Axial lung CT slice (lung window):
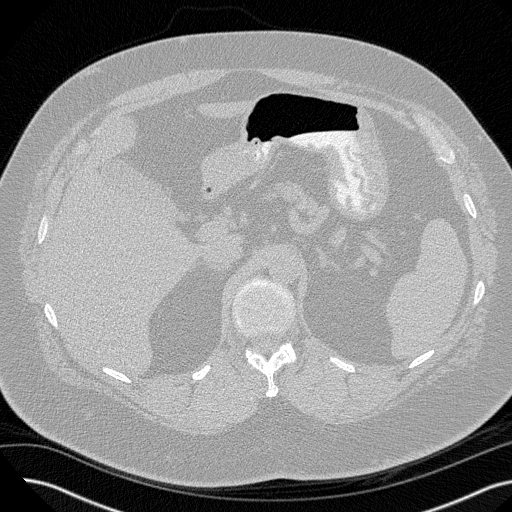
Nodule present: no